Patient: sex F, age 31
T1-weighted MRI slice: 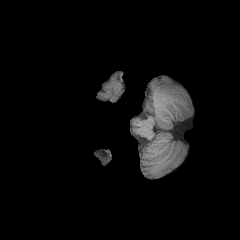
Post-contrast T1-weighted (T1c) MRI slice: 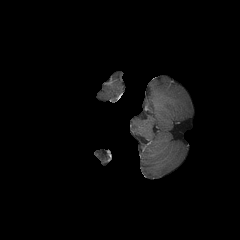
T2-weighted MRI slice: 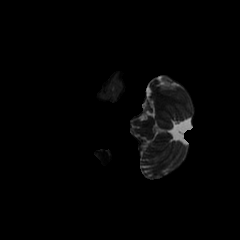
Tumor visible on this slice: no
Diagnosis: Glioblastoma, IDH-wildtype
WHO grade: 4